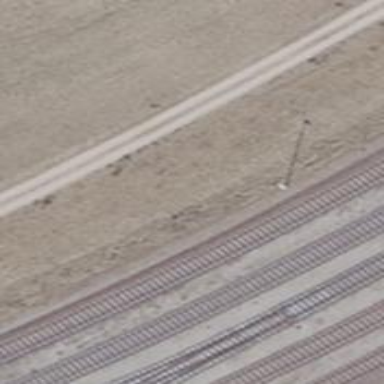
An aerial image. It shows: View of railway yard.